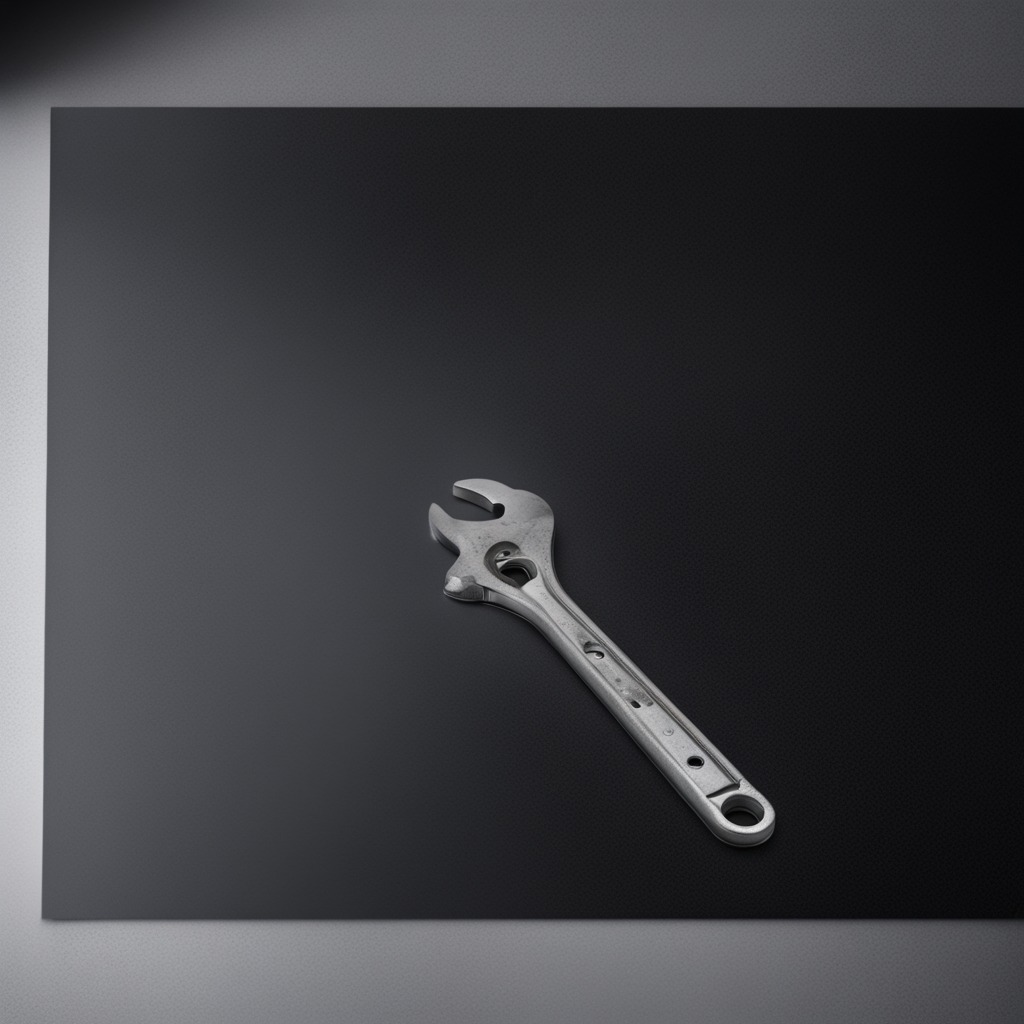
An wrench is lying on the granite tabletop.